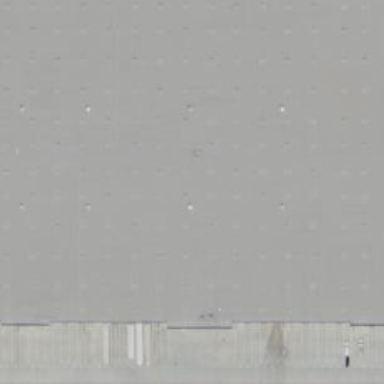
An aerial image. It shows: Warehouse.